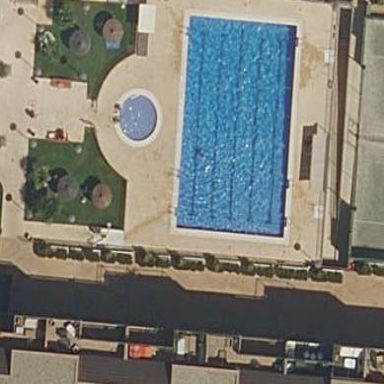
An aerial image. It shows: Swimming pool located in leisure land.